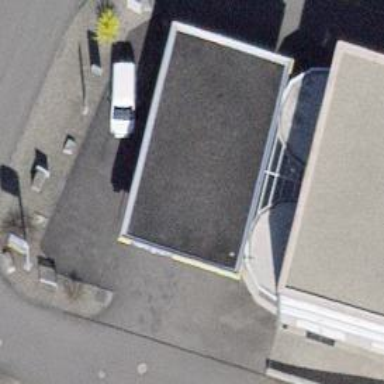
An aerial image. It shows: Fuel station.